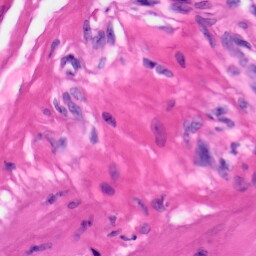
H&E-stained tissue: Skin